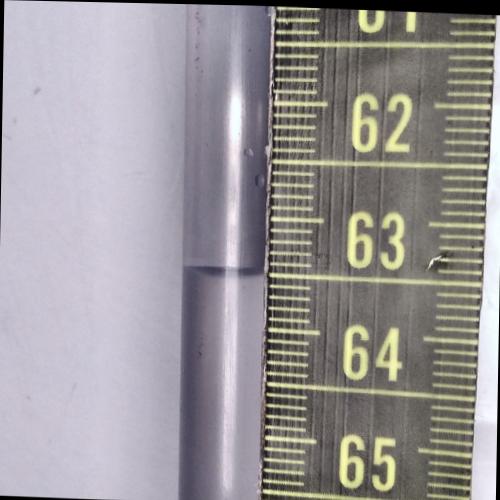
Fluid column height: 63.5 cm